Field crop: maize
Growth stage: 2
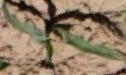
Species: maize